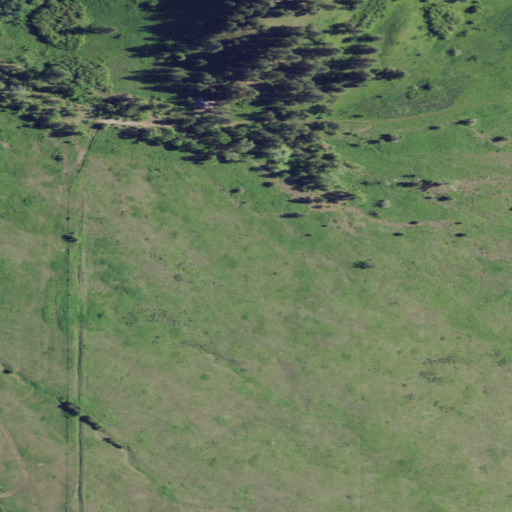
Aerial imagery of valley in Montana named Maiden Canyon containing shrub, grassland, deciduous forest, and woody wetlands